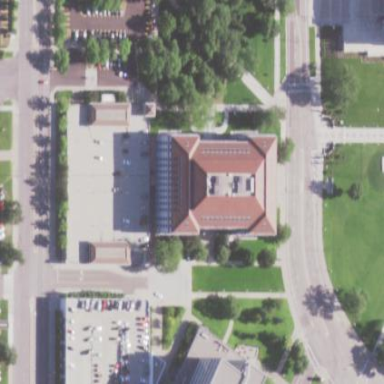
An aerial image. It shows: Government office building.